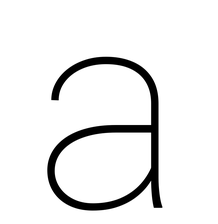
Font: Roboto_Thin